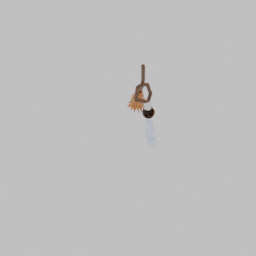
Label: people